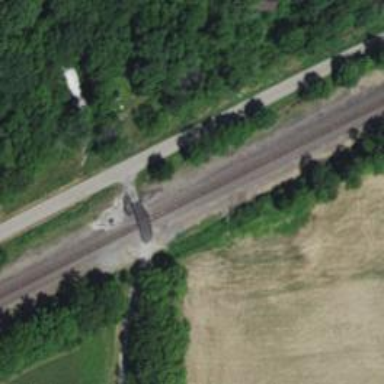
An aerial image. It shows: Railway track.